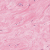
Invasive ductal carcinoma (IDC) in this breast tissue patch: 0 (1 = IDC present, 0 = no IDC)